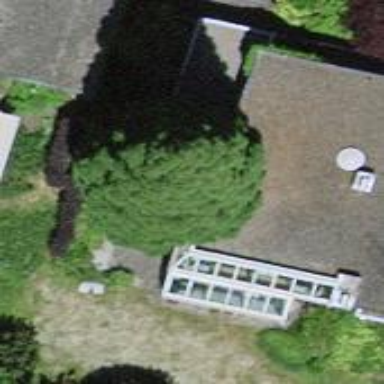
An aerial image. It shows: Garden with evergreen needle-leaved trees.